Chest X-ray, AP view. Patient: 14 years old, sex M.
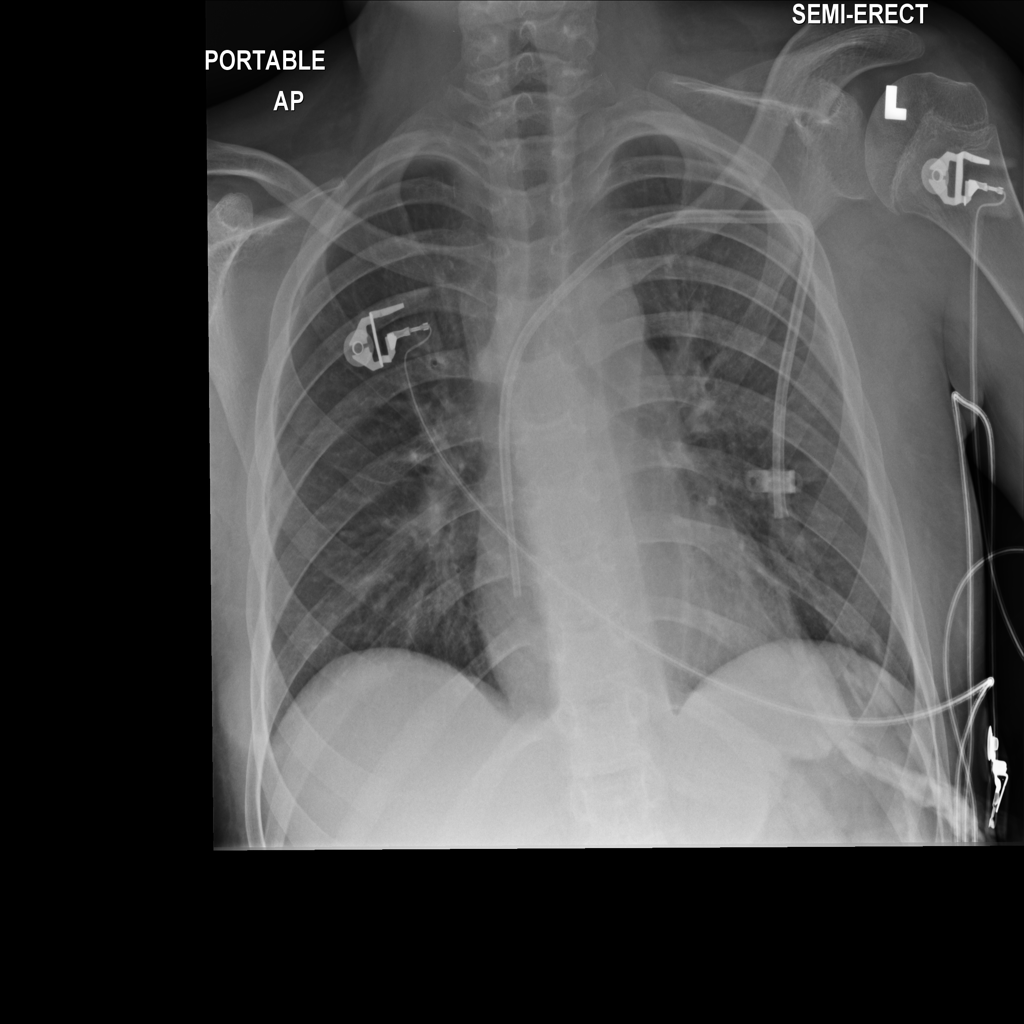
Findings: No Finding